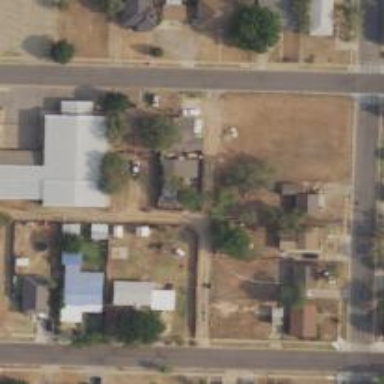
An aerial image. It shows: Alleyway designated as service road.